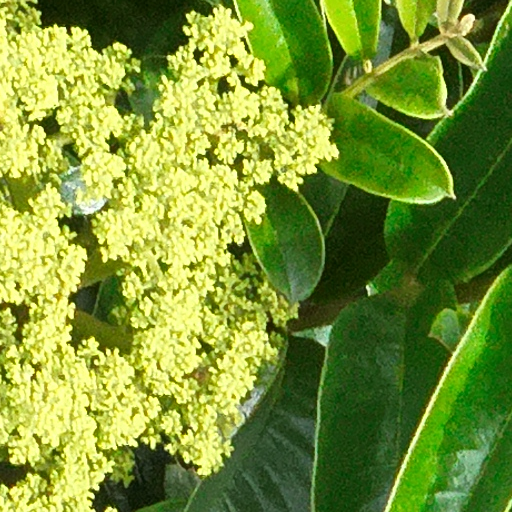
Species: Zanthoxylum ekmanii
GBIF accepted scientific name: Zanthoxylum ekmanii
Crown area (m\u00b2): 79.417